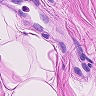
Metastatic tissue present: no